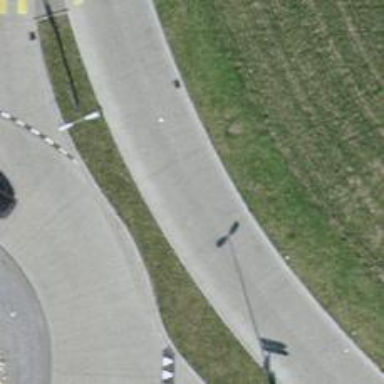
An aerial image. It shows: Asphalt road with primary link designation.